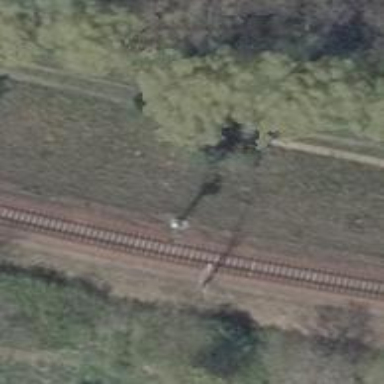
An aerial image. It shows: Railway signal.